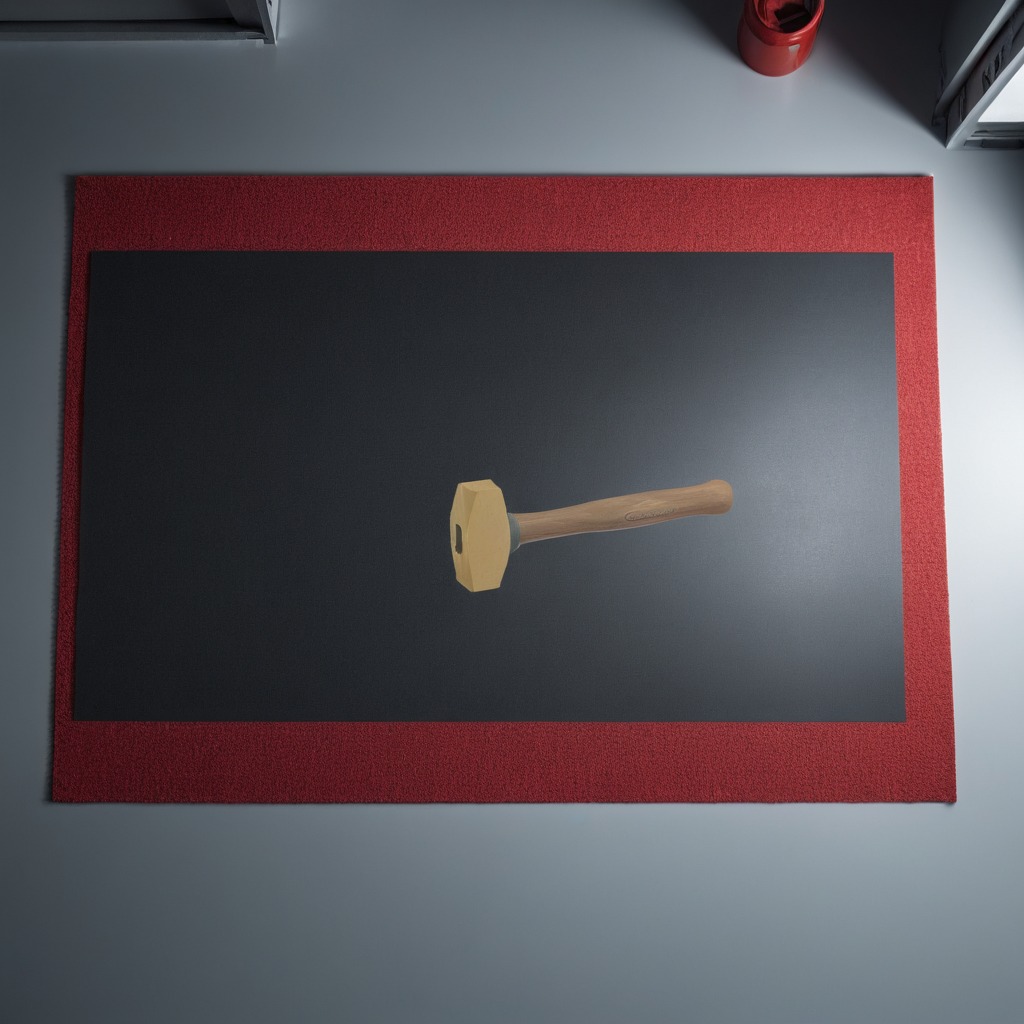
A hammer lies on the tabletop.